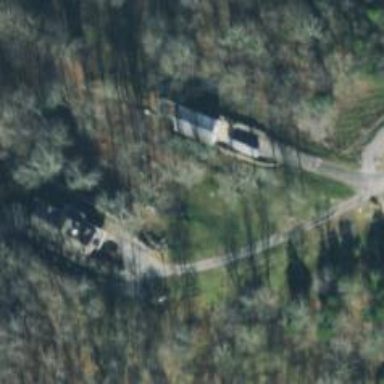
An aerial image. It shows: Driveway.